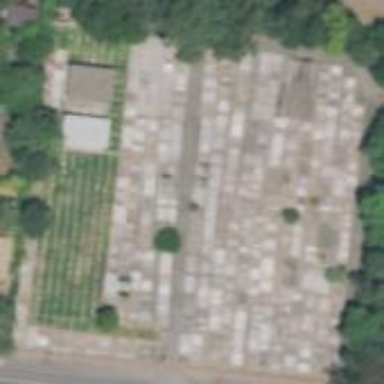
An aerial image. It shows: Cemetery enclosed by fence.